Question: Audio processing is pretty new for me. And currently using Python Numpy for processing wave files. After calculating FFT matrix I am getting noisy power values for non-existent frequencies. I am interested in visualizing the data and accuracy is not a high priority. Is there a safe way to calculate the clipping value to remove these values, or should I use all FFT matrices for each sample set to come up with an average number ?
regards
Edit:
'''
from numpy import *
import wave
import pymedia.audio.sound as sound
import time, struct
from pylab import ion, plot, draw, show
fp = wave.open("500-200f.wav", "rb")
sample_rate = fp.getframerate()
total_num_samps = fp.getnframes()
fft_length = 2048.
num_fft = (total_num_samps / fft_length ) - 2
temp = zeros((num_fft,fft_length), float)
for i in range(num_fft):
tempb = fp.readframes(fft_length);
data = struct.unpack("%dH"%(fft_length), tempb)
temp[i,:] = array(data, short)
pts = fft_length/2+1
data = (abs(fft.rfft(temp, fft_length)) / (pts))[:pts]
x_axis = arange(pts)*sample_rate*.5/pts
spec_range = pts
plot(x_axis, data[0])
show()
'''
Here is the plot in non-logarithmic scale, for synthetic wave file containing 500hz(fading out) + 200hz sine wave created using Goldwave.

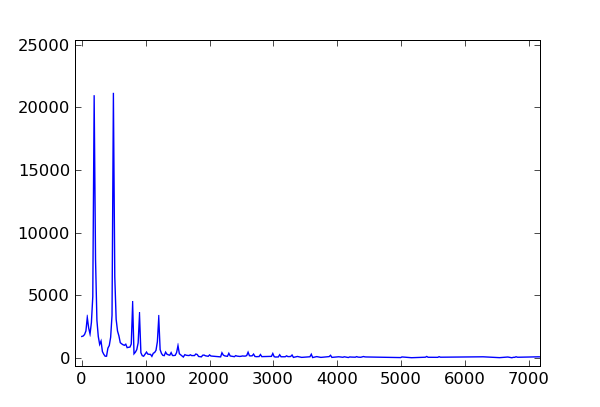
Answer: Simulated waveforms shouldn't show FFTs like your figure, so something is very wrong, and probably not with the FFT, but with the input waveform. The main problem in your plot is not the ripples, but the harmonics around 1000 Hz, and the subharmonic at 500 Hz. A simulated waveform shouldn't show any of this (for example, see my plot below).
First, you probably want to just try plotting out the raw waveform, and this will likely point to an obvious problem. Also, it seems odd to have a wave unpack to unsigned shorts, i.e. "H", and especially after this to not have a large zero-frequency component.
I was able to get a pretty close duplicate to your FFT by applying clipping to the waveform, as was suggested by both the subharmonic and higher harmonics (and Trevor). You could be introducing clipping either in the simulation or the unpacking. Either way, I bypassed this by creating the waveforms in numpy to start with.
Here's what the proper FFT should look like (i.e. basically perfect, except for the broadening of the peaks due to the windowing)
<URL>
Here's one from a waveform that's been clipped (and is very similar to your FFT, from the subharmonic to the precise pattern of the three higher harmonics around 1000 Hz)
<URL>
Here's the code I used to generate these
'''
from numpy import *
from pylab import ion, plot, draw, show, xlabel, ylabel, figure
sample_rate = 20000.
times = arange(0, 10., 1./sample_rate)
wfm0 = sin(2*pi*200.*times)
wfm1 = sin(2*pi*500.*times) *(10.-times)/10.
wfm = wfm0+wfm1
# int test
#wfm *= 2**8
#wfm = wfm.astype(int16)
#wfm = wfm.astype(float)
# abs test
#wfm = abs(wfm)
# clip test
#wfm = clip(wfm, -1.2, 1.2)
fft_length = 5*2048.
total_num_samps = len(times)
num_fft = (total_num_samps / fft_length ) - 2
temp = zeros((num_fft,fft_length), float)
for i in range(num_fft):
temp[i,:] = wfm[i*fft_length:(i+1)*fft_length]
pts = fft_length/2+1
data = (abs(fft.rfft(temp, fft_length)) / (pts))[:pts]
x_axis = arange(pts)*sample_rate*.5/pts
spec_range = pts
plot(x_axis, data[2], linewidth=3)
xlabel("freq (Hz)")
ylabel('abs(FFT)')
show()
'''